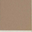
Piece: xx